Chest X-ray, AP view. Patient: 29 years old, sex F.
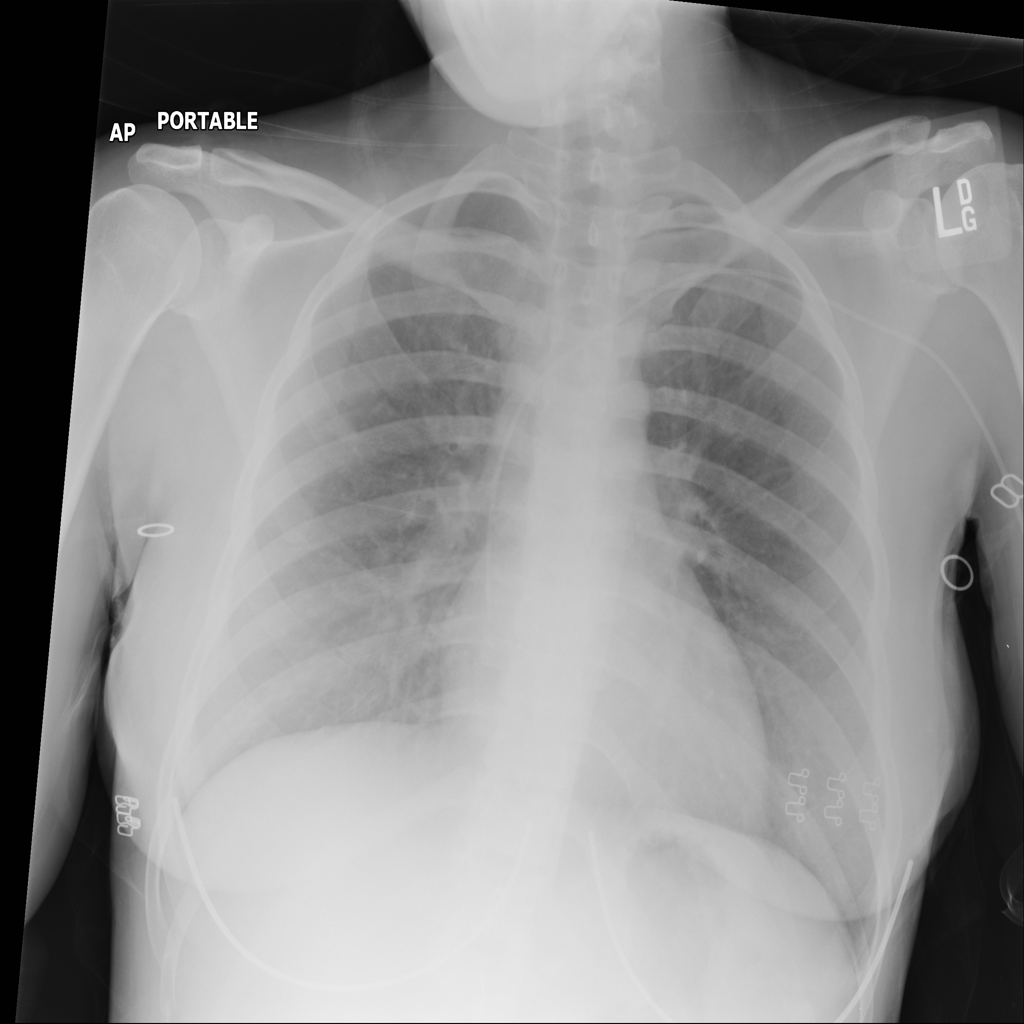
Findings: No Finding